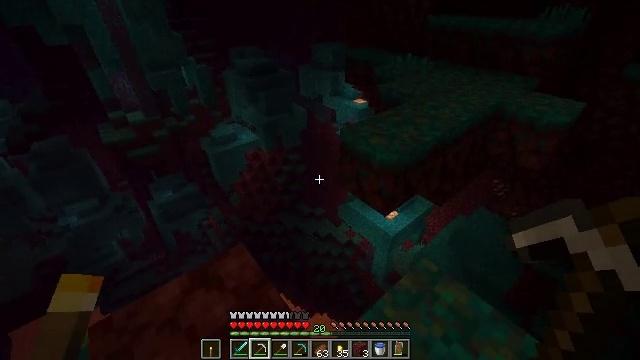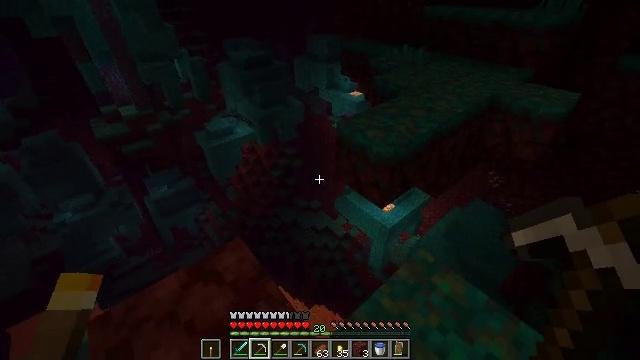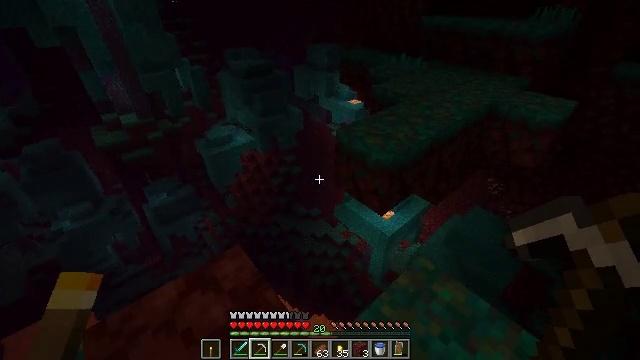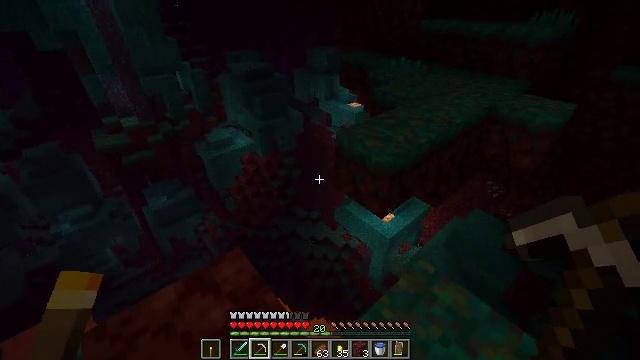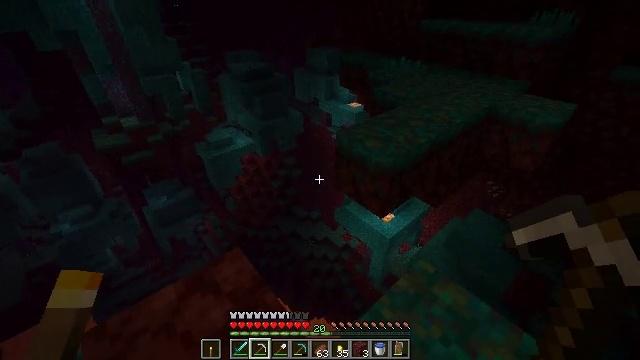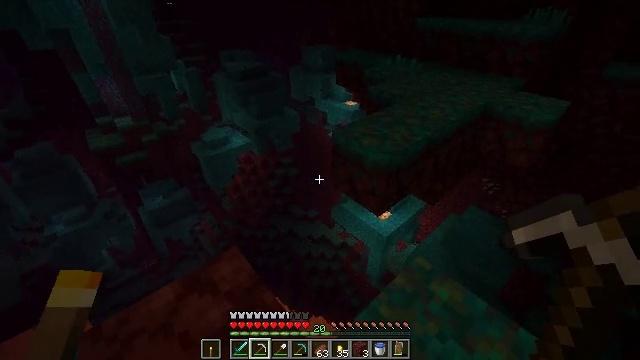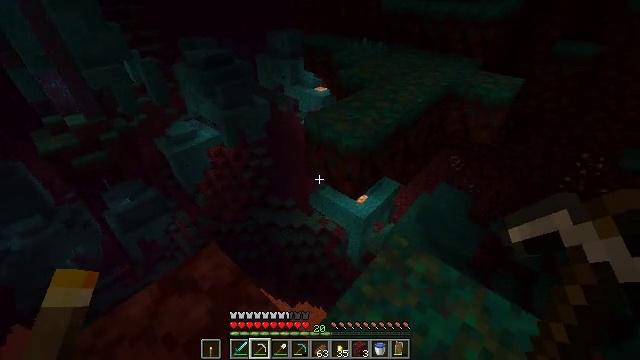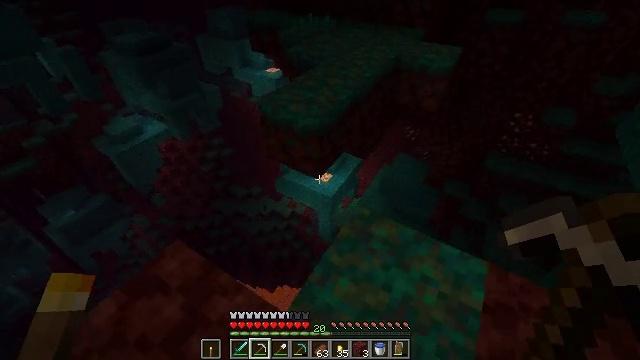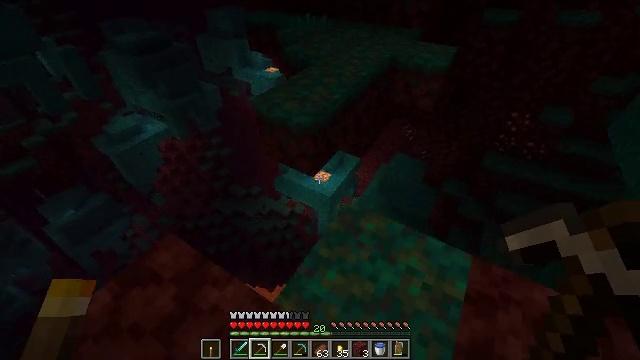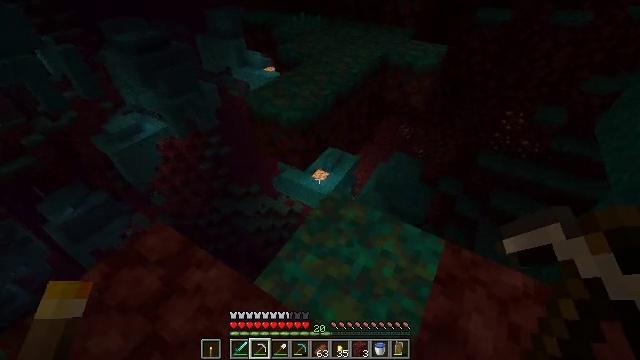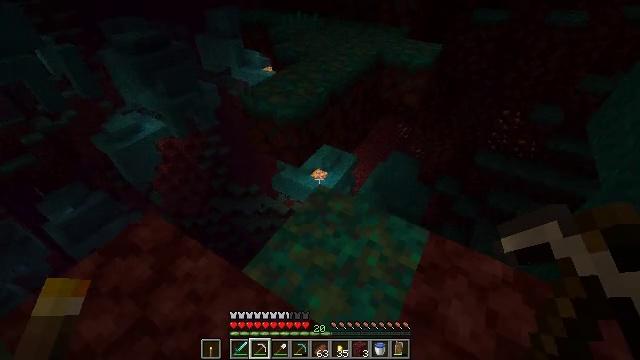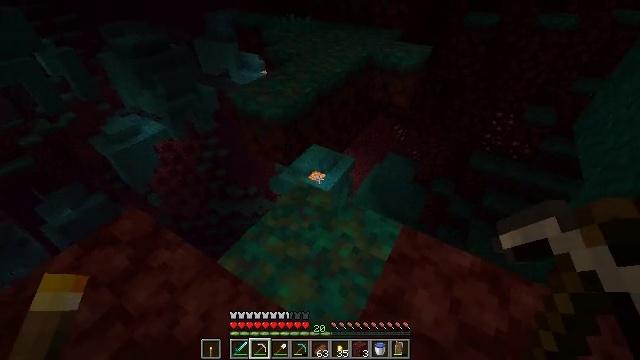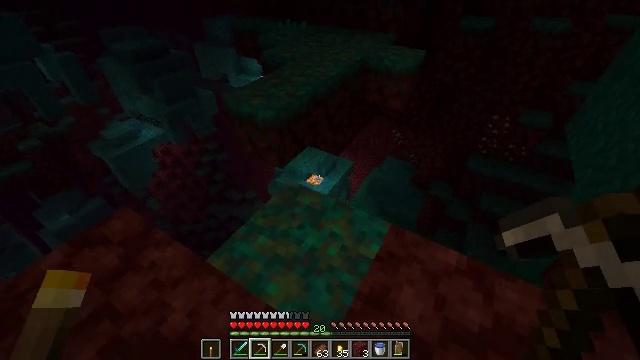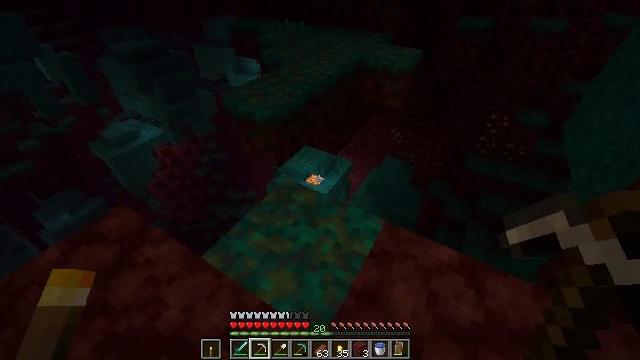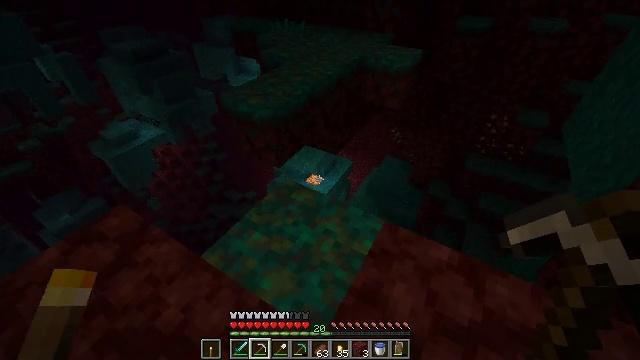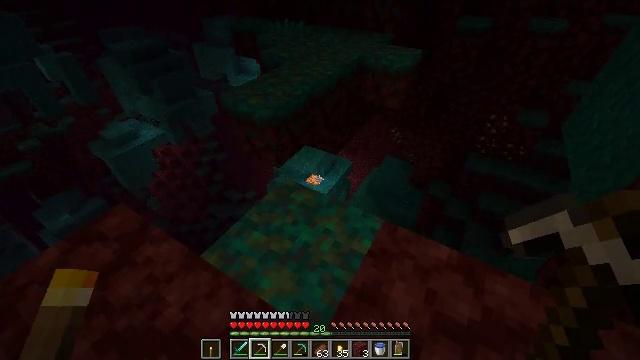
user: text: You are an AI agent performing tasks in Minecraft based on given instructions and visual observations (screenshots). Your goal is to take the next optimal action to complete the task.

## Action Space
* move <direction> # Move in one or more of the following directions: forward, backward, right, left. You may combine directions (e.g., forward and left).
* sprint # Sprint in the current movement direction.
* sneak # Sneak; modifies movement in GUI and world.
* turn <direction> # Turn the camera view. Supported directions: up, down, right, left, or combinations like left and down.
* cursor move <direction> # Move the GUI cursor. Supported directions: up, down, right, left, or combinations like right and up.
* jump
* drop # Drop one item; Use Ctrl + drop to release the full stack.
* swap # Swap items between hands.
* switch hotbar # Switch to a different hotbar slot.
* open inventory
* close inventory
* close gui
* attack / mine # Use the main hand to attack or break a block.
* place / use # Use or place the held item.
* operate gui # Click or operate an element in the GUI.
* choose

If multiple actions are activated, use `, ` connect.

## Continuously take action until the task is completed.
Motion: motion action
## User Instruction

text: Collect the warped nylium block.
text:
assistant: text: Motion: turn down
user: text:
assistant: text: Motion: turn up
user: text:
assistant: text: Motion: no_op
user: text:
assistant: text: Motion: no_op
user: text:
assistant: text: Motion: no_op
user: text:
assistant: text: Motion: turn right and down
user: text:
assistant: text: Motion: move back and move right, turn right and down
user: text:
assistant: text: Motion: move back and move right
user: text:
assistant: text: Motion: move back and move right
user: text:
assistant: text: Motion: move right
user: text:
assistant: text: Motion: no_op
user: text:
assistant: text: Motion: no_op
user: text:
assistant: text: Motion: no_op
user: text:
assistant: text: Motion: no_op
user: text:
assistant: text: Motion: no_op
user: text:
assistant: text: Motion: no_op
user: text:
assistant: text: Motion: no_op
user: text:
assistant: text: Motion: no_op
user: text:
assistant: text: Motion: turn left and up
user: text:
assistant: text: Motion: turn up
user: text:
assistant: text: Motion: no_op
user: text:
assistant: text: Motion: move back, turn right and up
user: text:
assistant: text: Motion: move back, turn right and up
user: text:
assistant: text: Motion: move back, turn right and up
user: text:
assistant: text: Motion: move back, turn right and up
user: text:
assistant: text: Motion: move back, turn right and up
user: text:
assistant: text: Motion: turn right and up
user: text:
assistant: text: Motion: turn right and up
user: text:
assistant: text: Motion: no_op
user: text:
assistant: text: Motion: no_op